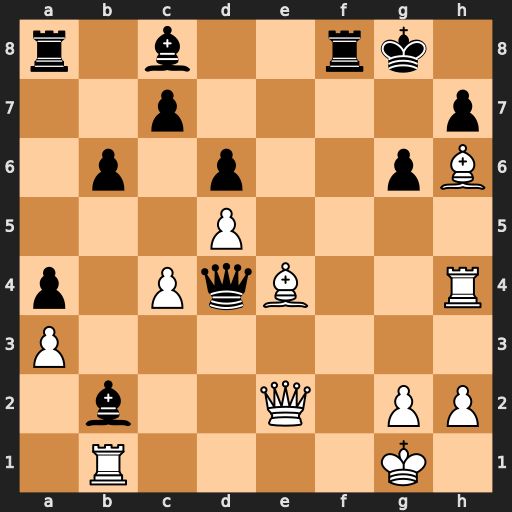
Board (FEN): r1b2rk1/2p4p/1p1p2pB/3P4/p1PqB2R/P7/1b2Q1PP/1R4K1
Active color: w
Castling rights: -
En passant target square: -
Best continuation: Be3 Qf6 Rf4 Qxf4 Bxf4